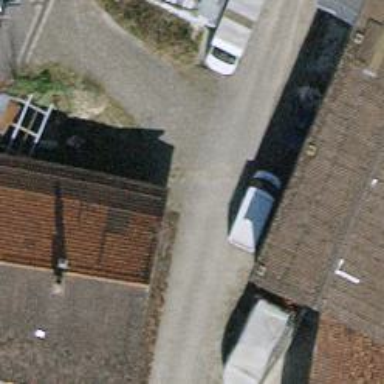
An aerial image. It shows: Driveway.